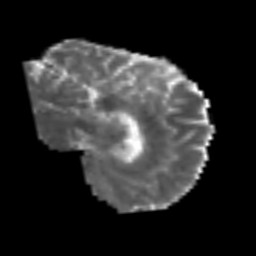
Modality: MD
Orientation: sagittal
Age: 49
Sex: male
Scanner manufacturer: siemens
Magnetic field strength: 3 T
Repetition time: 6.1 s
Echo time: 0.101 s